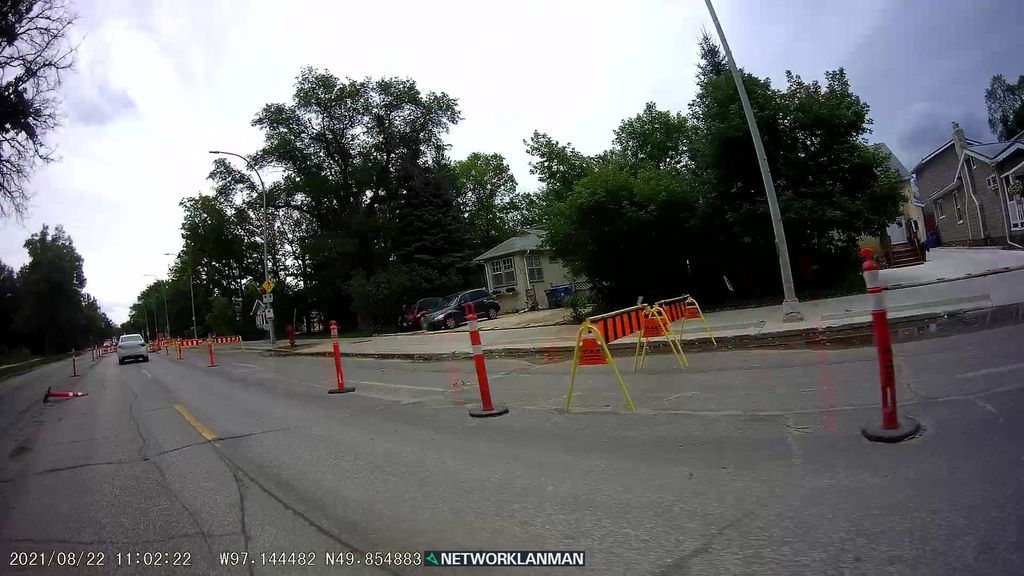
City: winnipeg